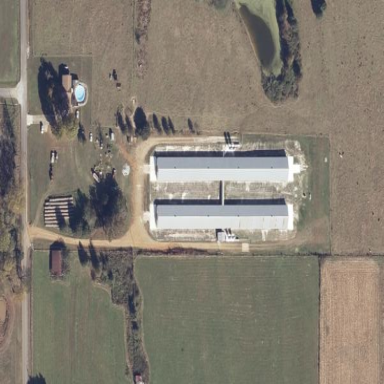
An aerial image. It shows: Farmyard area.